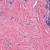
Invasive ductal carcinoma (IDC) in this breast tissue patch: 0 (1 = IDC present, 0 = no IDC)